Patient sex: F
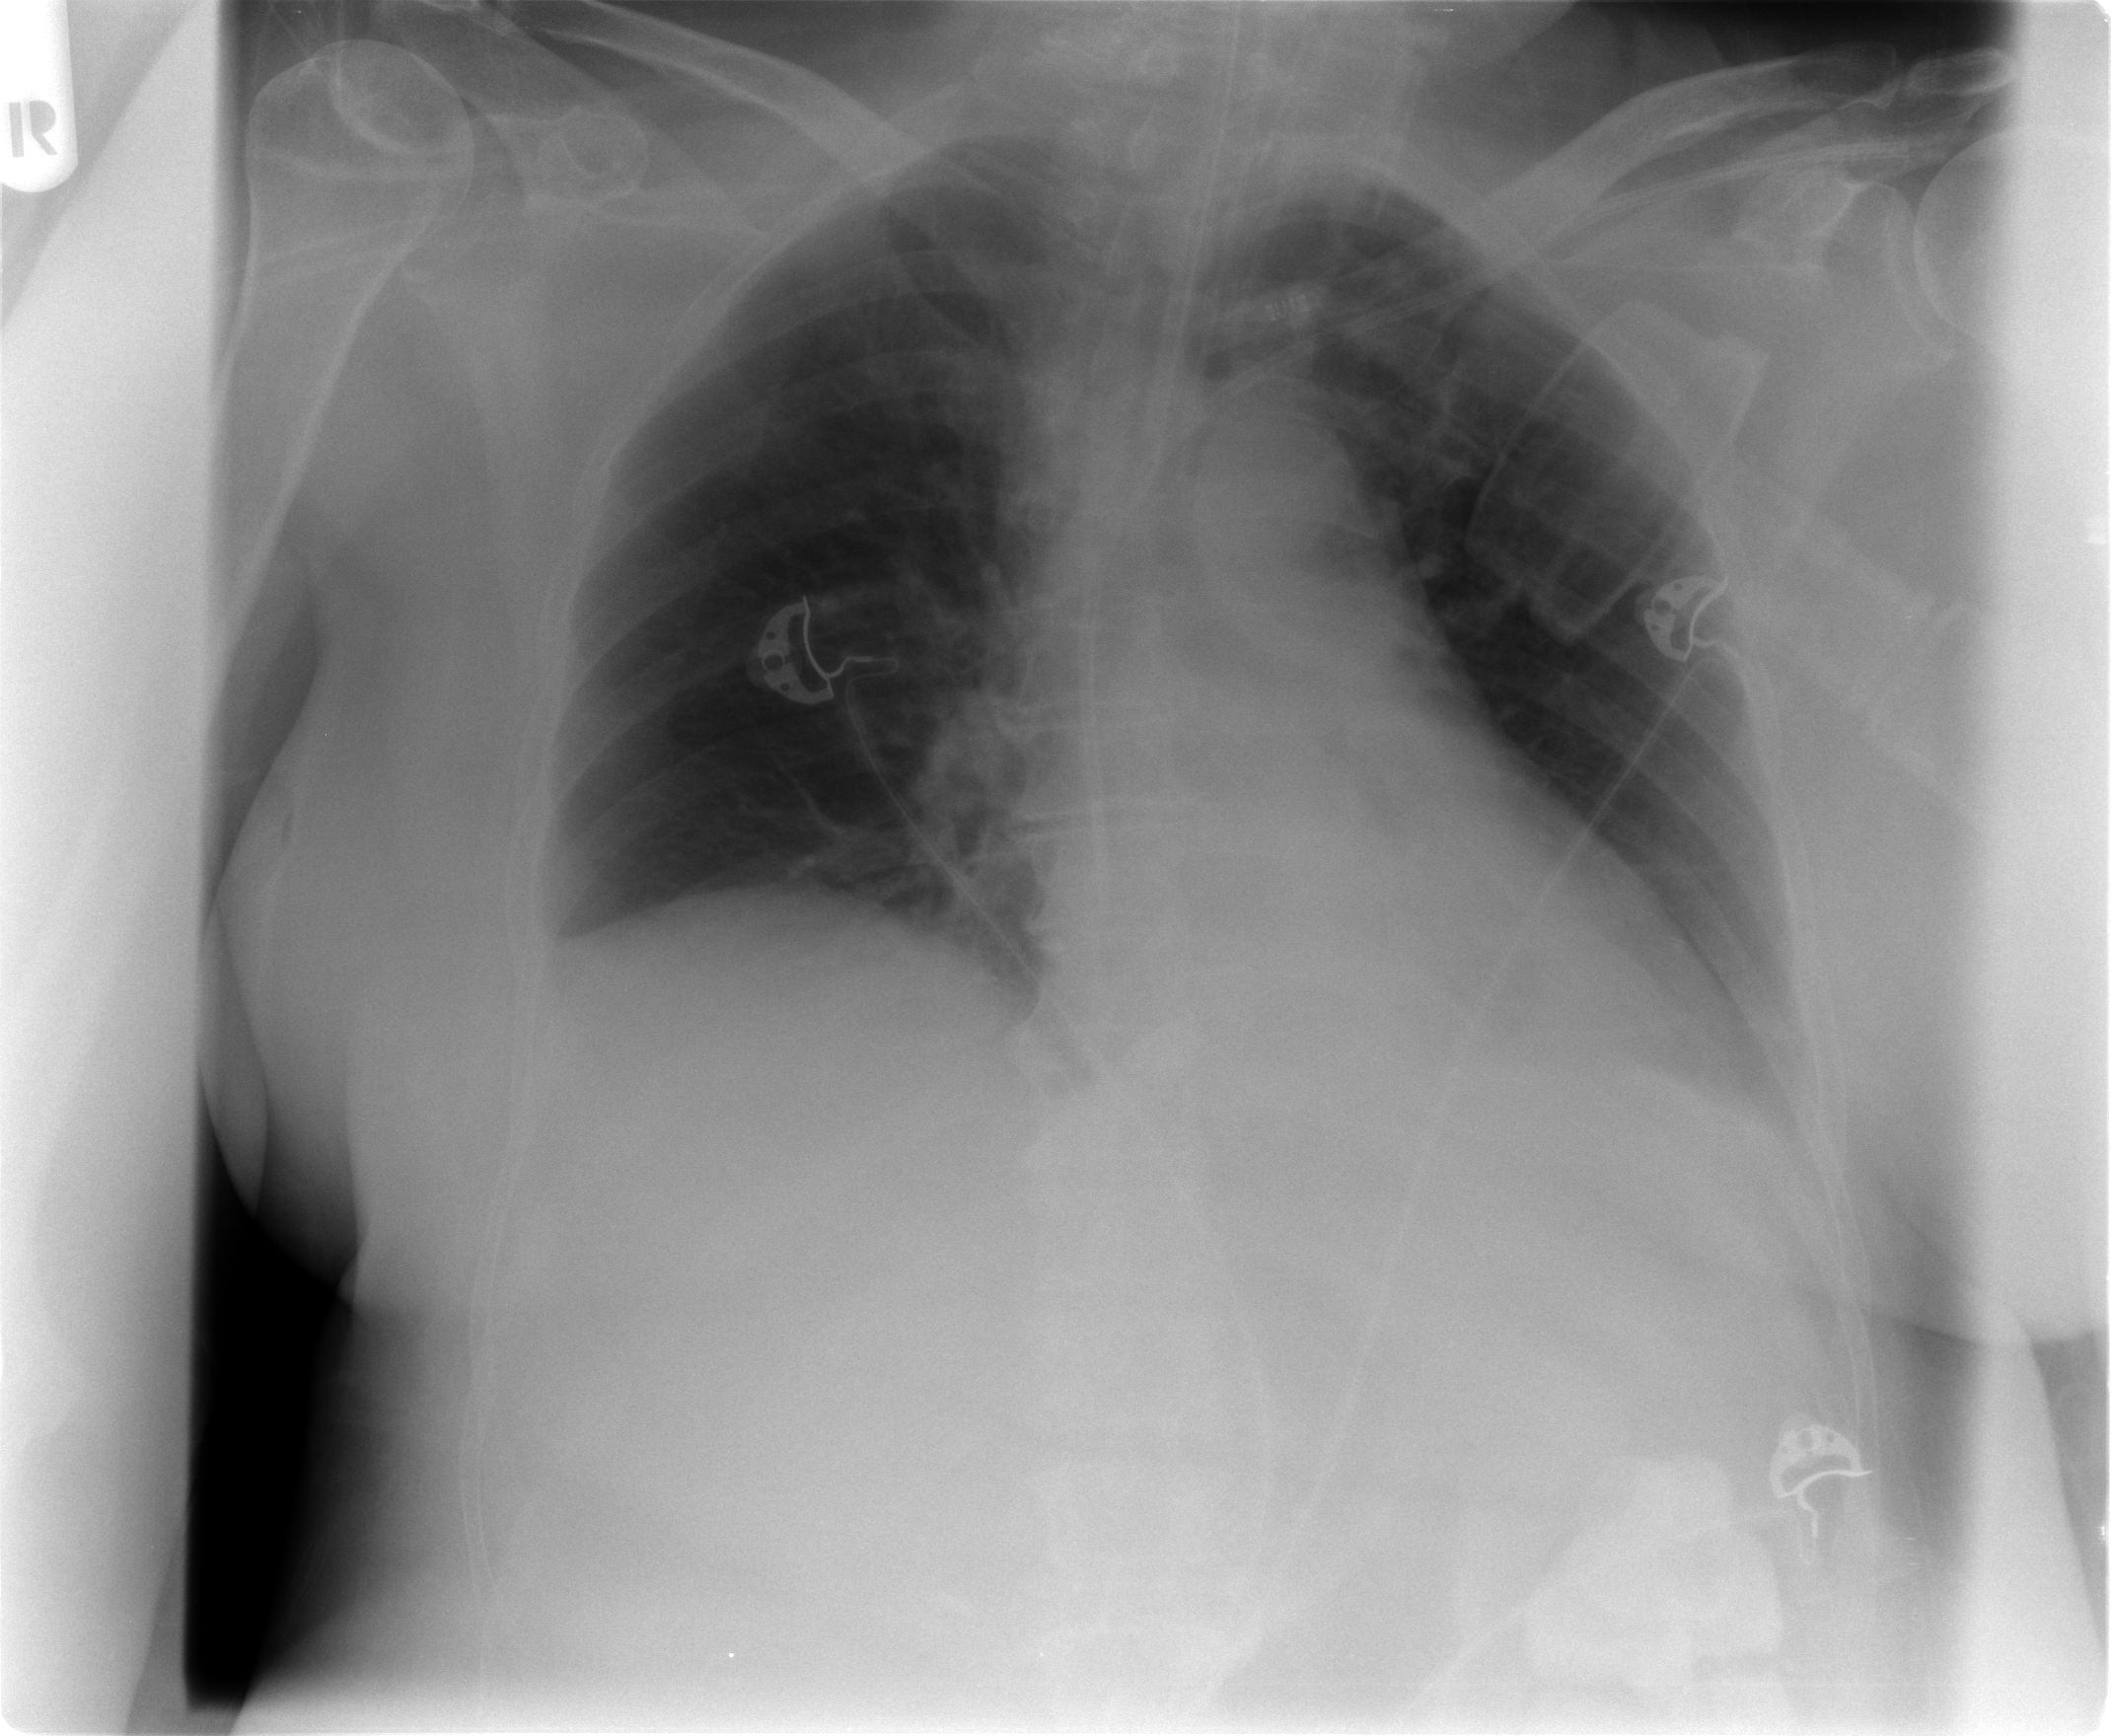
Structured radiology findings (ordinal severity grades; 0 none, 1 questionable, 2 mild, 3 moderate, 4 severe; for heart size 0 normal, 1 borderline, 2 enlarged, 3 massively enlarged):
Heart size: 0
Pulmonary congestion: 0
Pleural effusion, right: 0
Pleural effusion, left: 1
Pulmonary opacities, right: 0
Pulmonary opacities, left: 0
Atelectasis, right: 0
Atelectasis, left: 0